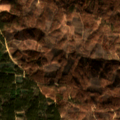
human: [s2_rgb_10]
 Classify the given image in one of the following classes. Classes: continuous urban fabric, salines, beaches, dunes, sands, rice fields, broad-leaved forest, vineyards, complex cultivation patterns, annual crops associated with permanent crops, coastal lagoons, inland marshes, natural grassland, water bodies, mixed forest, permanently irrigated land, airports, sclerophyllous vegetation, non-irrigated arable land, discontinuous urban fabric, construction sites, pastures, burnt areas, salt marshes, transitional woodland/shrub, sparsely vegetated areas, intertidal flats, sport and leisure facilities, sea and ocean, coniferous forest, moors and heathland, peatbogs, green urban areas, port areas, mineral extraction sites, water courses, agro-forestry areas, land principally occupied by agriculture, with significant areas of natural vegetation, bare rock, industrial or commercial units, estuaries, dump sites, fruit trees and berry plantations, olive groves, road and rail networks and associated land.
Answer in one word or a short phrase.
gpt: broad-leaved forest